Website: bh-photo
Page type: customer-info-address
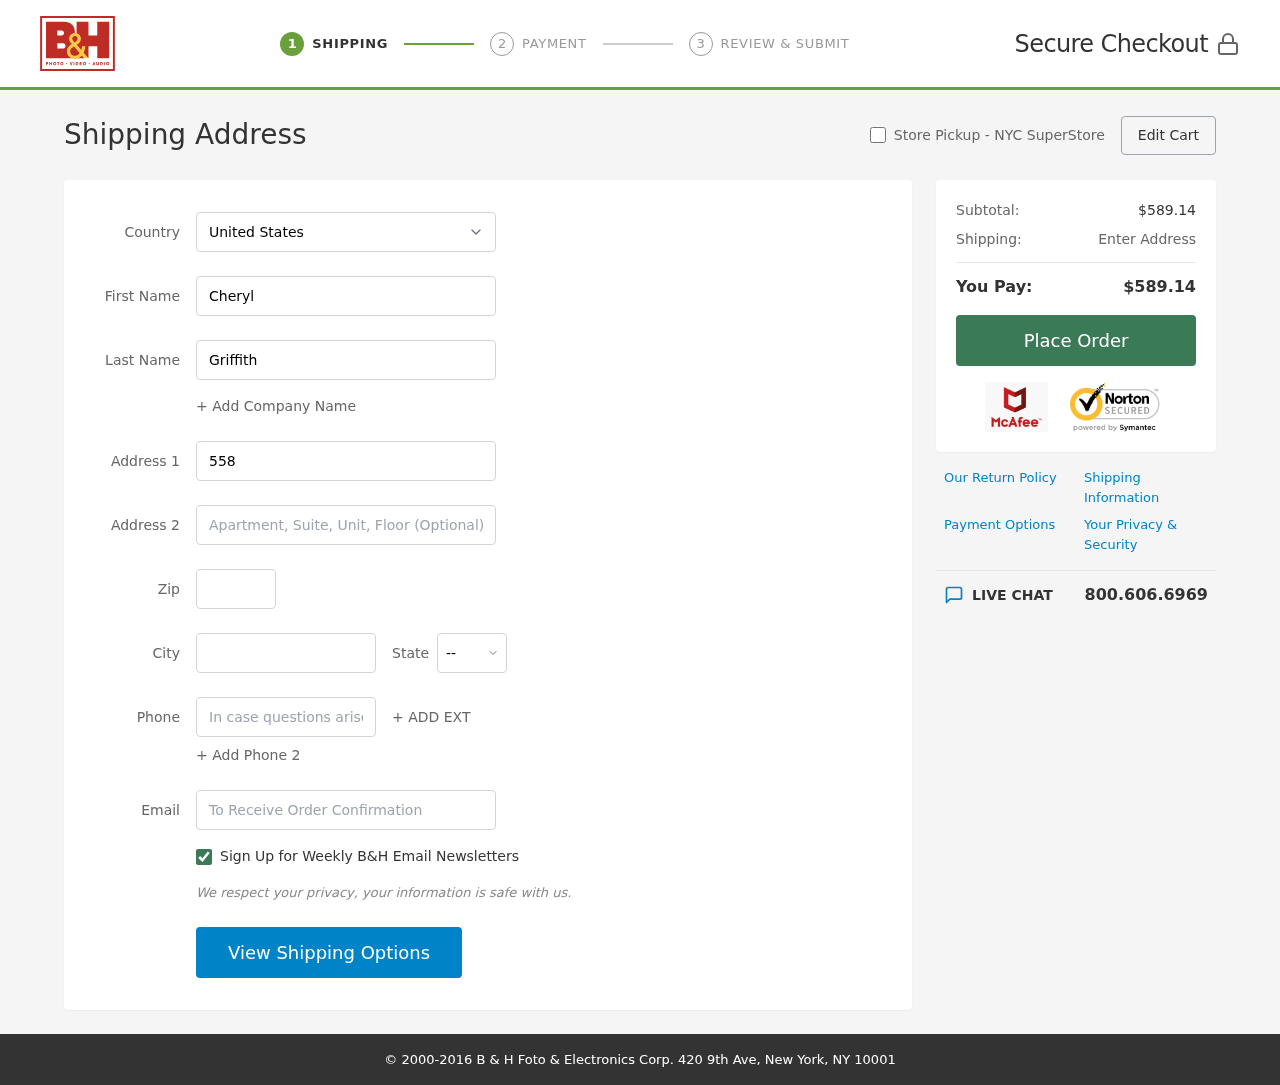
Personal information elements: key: PII_CITY
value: Port Kevin
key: PII_COUNTRY
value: United States
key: PII_EMAIL
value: cheryl.griffith@gmail.com
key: PII_FIRSTNAME
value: Cheryl
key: PII_LASTNAME
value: Griffith
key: PII_PHONE
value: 8725529913
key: PII_POSTCODE
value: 05096
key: PII_STATE_ABBR
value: AK
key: PII_STREET
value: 558 Manuel Loaf
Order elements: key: ORDER_SUBTOTAL
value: $589.14
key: ORDER_TOTAL
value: $589.14